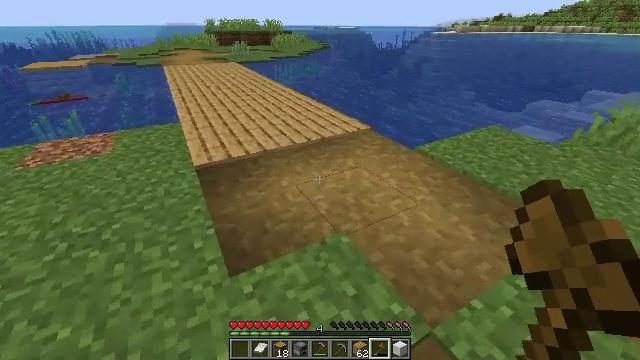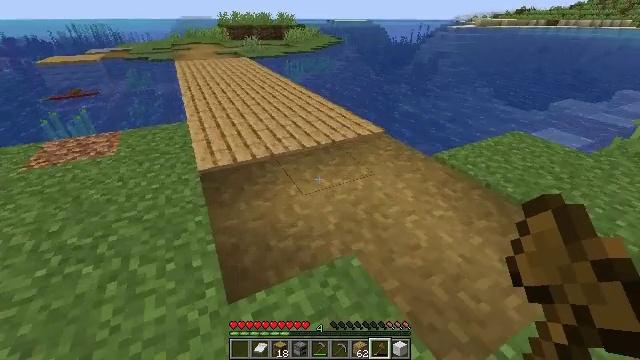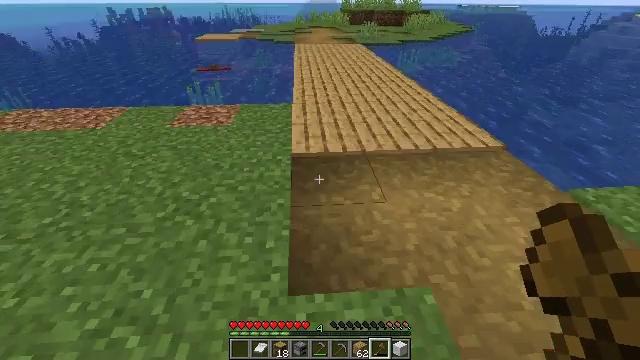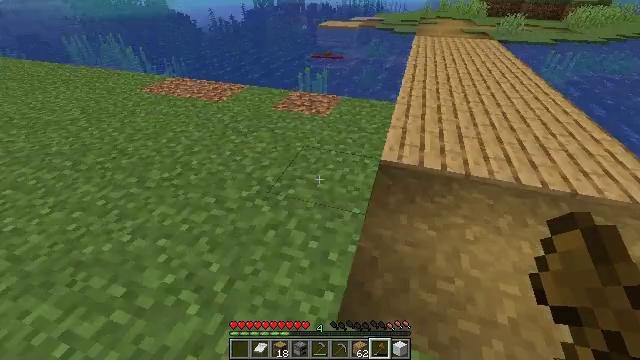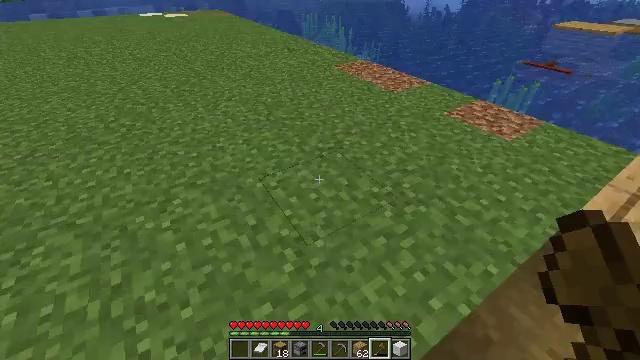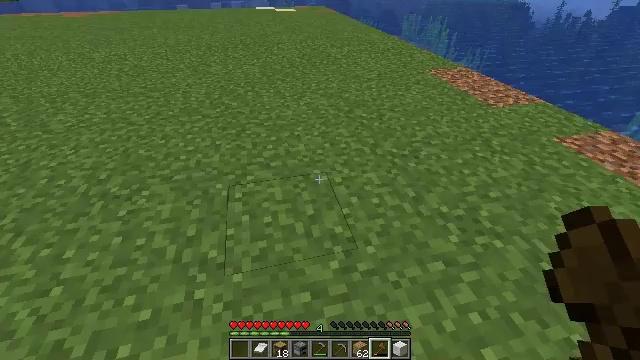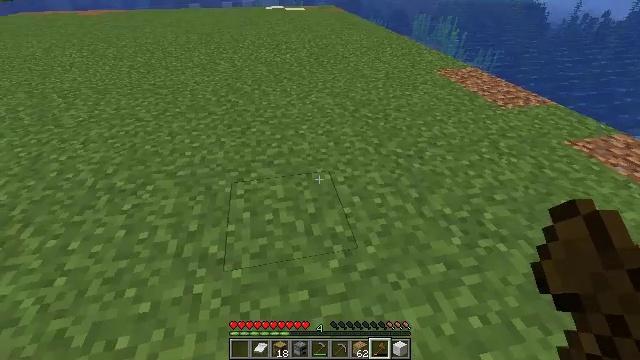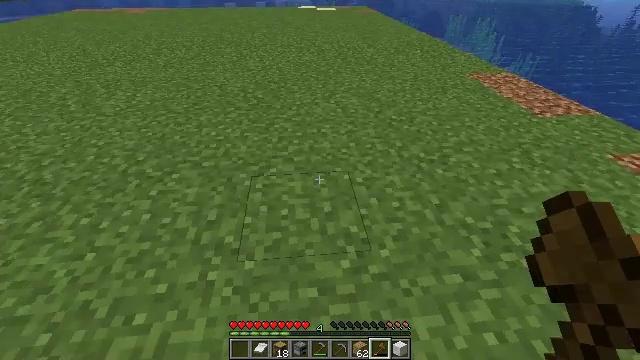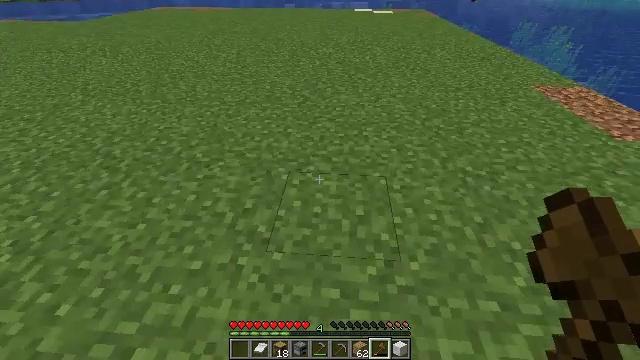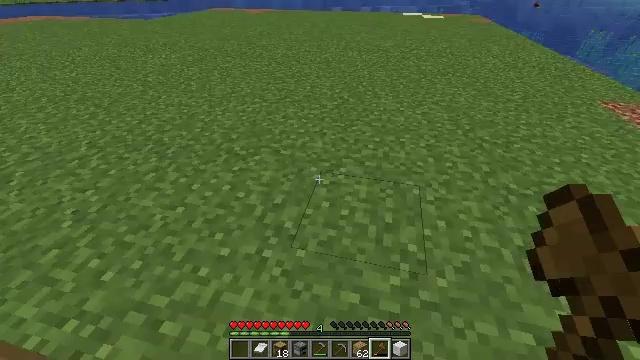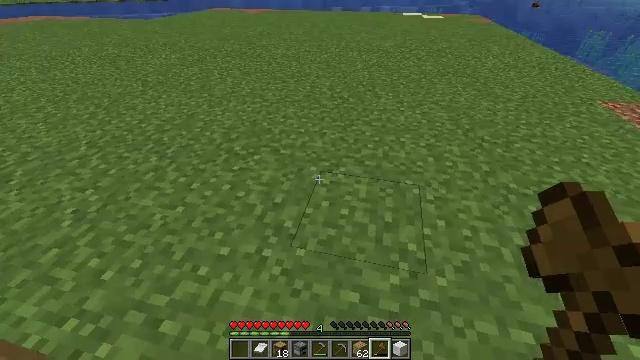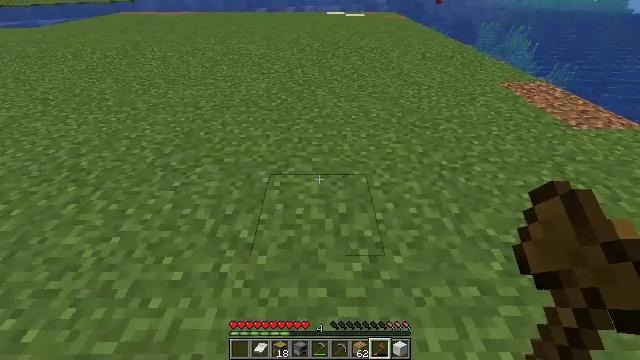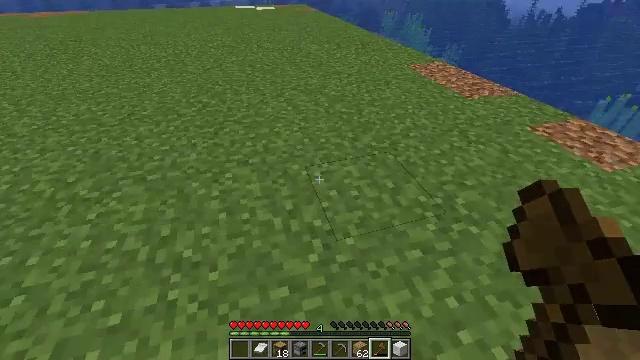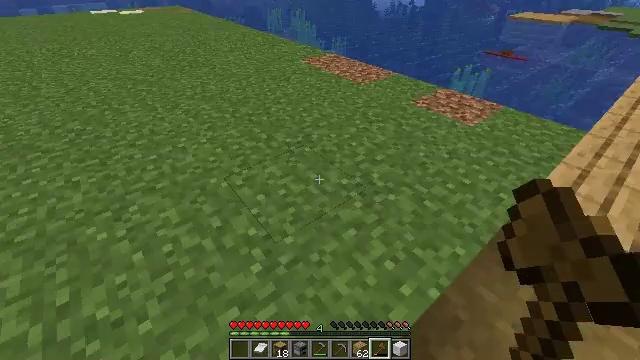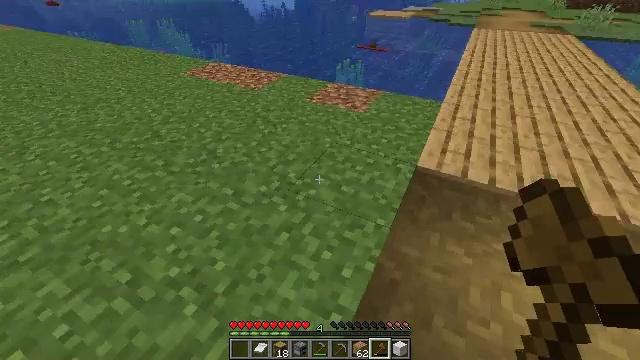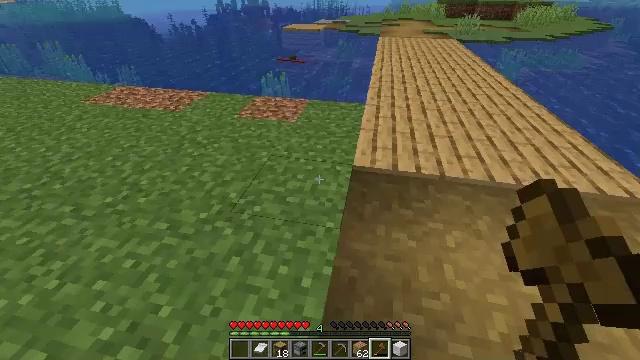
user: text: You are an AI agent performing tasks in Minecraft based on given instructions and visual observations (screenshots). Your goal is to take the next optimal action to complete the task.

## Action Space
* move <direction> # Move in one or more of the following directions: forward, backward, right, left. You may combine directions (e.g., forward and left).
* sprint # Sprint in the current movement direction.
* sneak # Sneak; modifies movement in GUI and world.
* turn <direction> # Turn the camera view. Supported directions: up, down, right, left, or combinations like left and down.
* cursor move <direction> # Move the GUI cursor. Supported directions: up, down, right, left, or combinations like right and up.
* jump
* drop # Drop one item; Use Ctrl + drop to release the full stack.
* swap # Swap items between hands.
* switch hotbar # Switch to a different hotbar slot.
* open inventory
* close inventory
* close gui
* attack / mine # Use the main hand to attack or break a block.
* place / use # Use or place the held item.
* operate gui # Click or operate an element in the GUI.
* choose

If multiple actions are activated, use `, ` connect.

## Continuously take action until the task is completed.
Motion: motion action
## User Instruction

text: Break the sand block.
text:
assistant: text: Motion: move forward, sprint, turn left
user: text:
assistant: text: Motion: move forward, sprint, turn left and down
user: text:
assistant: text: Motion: move forward, sprint, turn left and down
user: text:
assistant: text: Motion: sprint, turn left and down
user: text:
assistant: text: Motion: turn left
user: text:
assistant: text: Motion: turn left
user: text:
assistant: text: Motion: turn left
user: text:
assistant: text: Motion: turn left
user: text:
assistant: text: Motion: turn left
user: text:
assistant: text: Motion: no_op
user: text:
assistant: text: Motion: turn right
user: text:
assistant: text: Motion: turn right and down
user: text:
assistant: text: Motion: turn right
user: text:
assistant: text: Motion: turn right
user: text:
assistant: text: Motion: turn right and up
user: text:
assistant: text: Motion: no_op
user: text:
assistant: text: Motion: no_op
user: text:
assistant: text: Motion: no_op
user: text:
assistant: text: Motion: no_op
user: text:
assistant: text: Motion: no_op
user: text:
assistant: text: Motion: no_op
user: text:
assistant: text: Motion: no_op
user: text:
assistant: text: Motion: turn left
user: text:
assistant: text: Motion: no_op
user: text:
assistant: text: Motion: no_op
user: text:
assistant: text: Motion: turn left
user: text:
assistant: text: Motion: turn left
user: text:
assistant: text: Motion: turn left
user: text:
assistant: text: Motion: turn left
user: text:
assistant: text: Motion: turn left